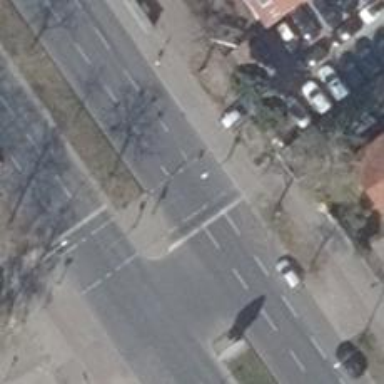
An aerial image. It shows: Crossing with traffic signals and central island.